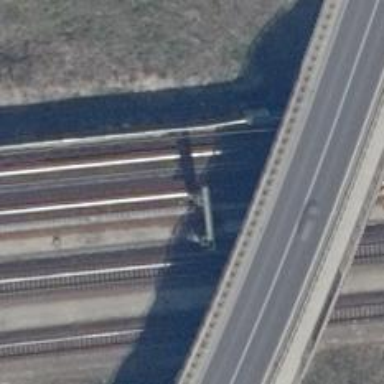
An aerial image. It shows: Railway signal.